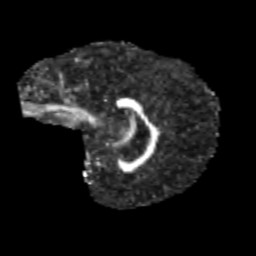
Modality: FA
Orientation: sagittal
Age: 12
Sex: male
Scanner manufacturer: siemens
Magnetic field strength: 3 T
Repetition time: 3.8 s
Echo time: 0.07 s